Field crop: tomato
Growth stage: 2
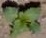
Species: solanum